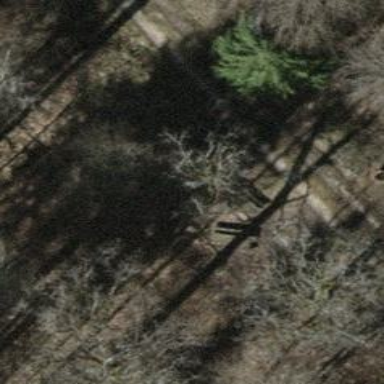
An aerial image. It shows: Picnic table located in leisure land area.